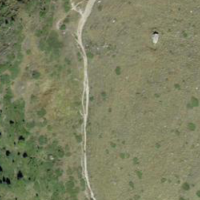
EUNIS habitat code: 26
Species observed at this site:
Arnica montana